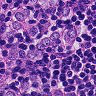
Metastatic tissue present: yes